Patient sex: F
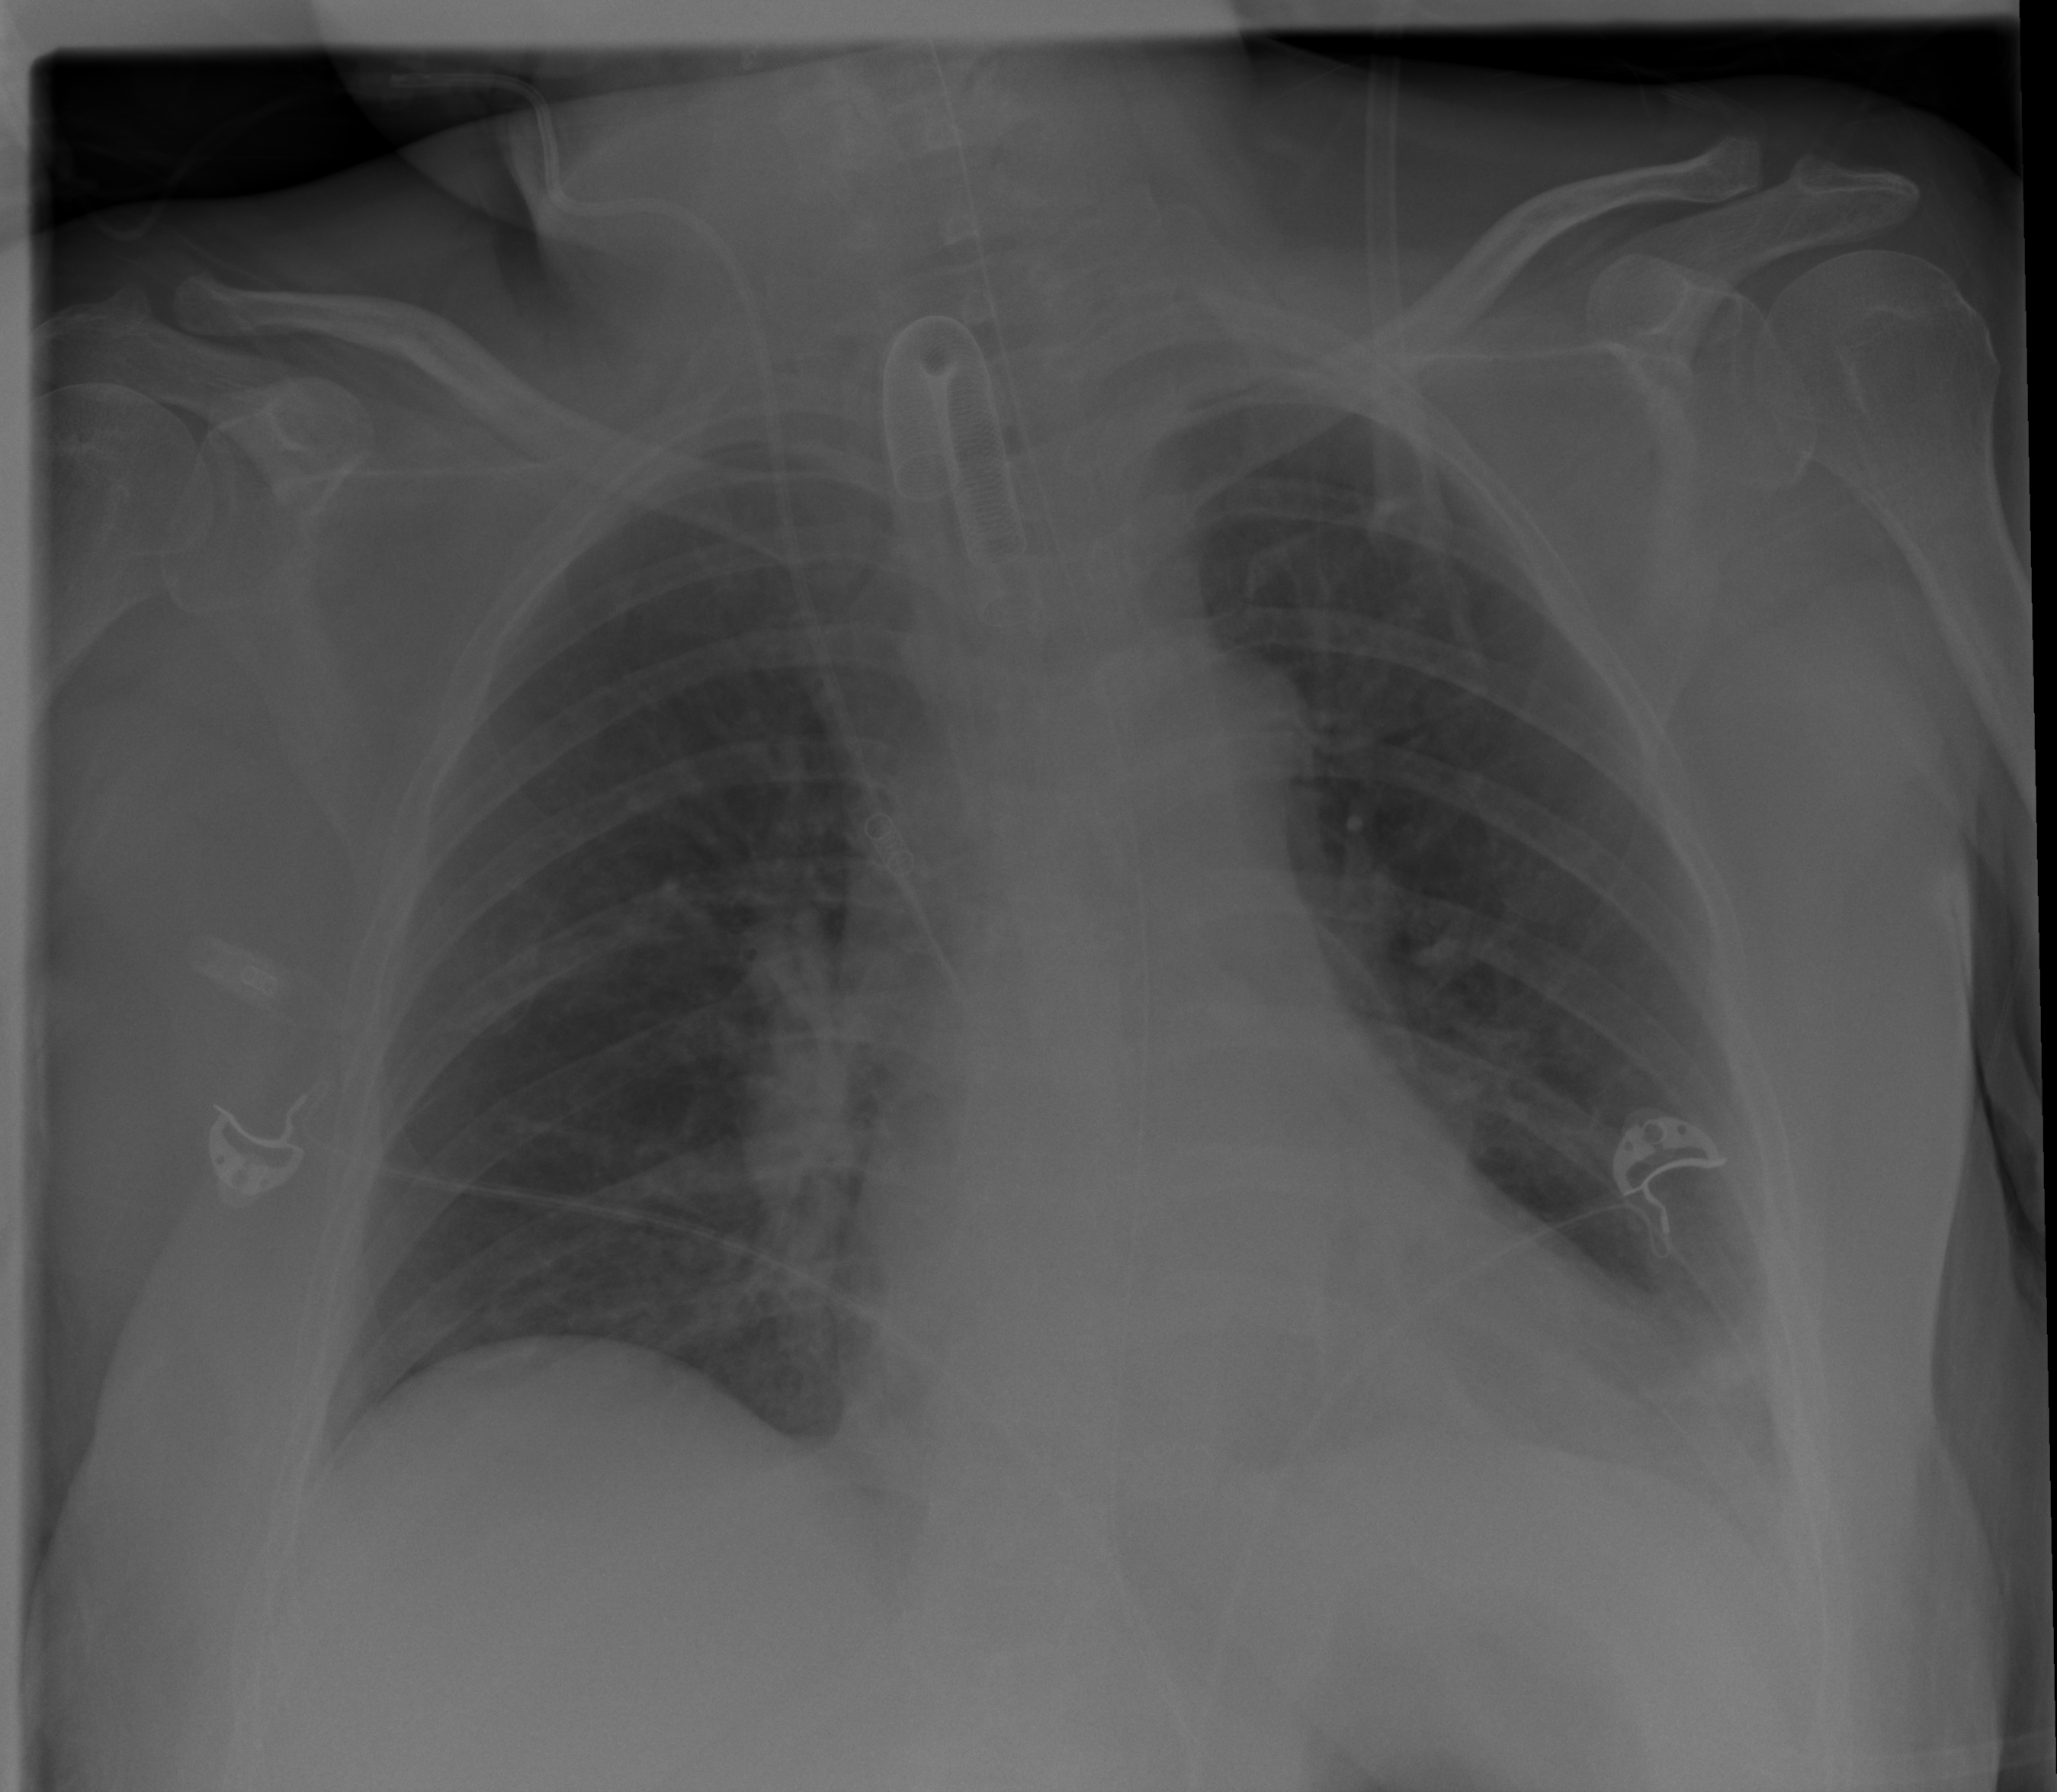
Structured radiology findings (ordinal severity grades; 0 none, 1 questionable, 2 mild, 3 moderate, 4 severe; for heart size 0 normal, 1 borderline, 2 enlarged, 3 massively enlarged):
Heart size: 2
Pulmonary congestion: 0
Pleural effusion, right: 0
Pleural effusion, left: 0
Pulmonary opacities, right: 0
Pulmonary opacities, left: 2
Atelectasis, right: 2
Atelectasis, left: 2